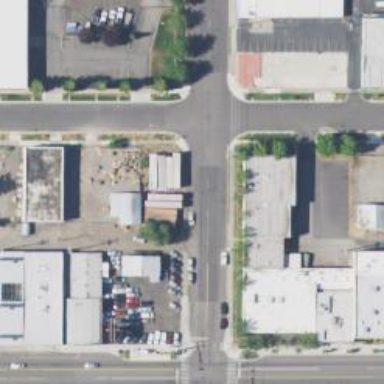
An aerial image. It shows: Alleyway designated as service road.